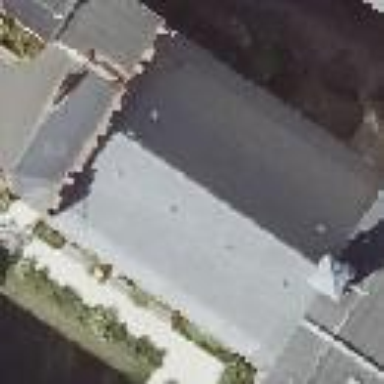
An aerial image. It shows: Place of worship with roof made of red roof tiles in gambrel shape. The building itself is grey.